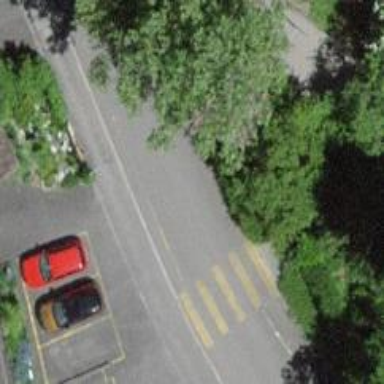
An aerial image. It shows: Residential road with asphalt surface and sidewalk on the left side.